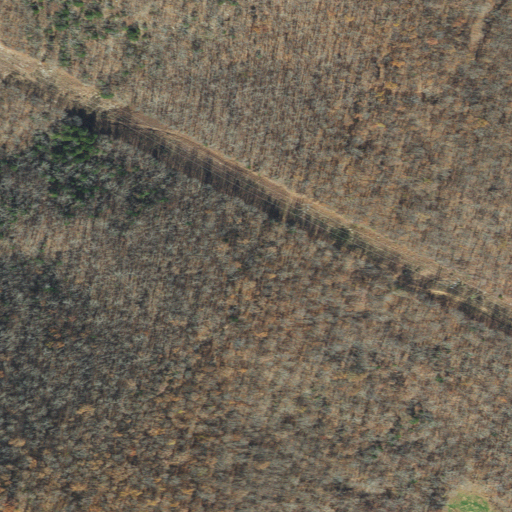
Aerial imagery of ridge(s) in Arkansas named Walker Ridge containing deciduous forest, grassland, pasture, and shrub